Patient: sex M, age 60
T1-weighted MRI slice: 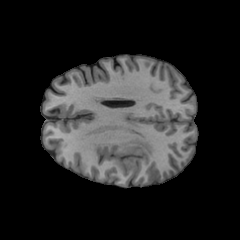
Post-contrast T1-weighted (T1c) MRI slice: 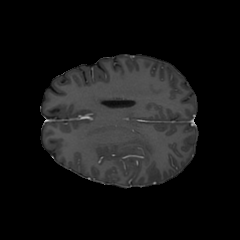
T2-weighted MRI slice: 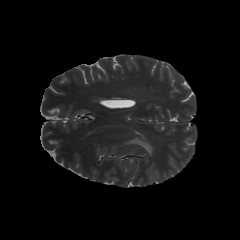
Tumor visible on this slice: yes
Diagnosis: Glioblastoma, IDH-wildtype
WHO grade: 4